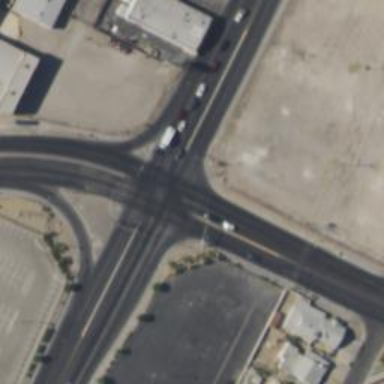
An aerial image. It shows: Asphalt road with secondary link designation.